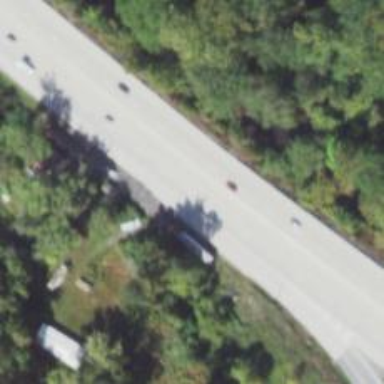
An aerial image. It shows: Trunk highway with expressway features.